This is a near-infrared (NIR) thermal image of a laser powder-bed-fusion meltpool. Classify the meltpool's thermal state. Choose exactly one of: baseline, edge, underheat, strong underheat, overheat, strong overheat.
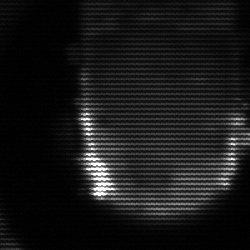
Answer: baseline